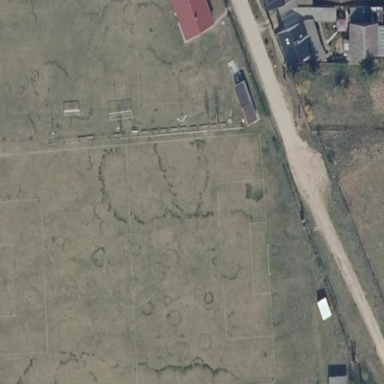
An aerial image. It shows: Soccer pitch for outdoor sports and leisure activities.